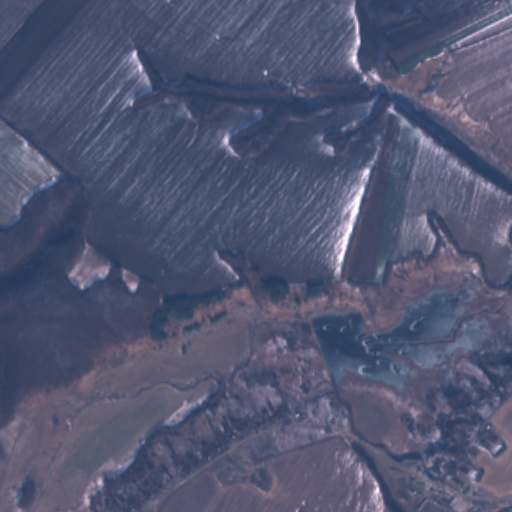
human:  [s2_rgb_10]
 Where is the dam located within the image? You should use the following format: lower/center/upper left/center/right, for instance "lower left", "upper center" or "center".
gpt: The dam is located in the lower center of the image.
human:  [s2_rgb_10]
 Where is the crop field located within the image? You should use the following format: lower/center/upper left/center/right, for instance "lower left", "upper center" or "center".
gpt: There is no crop field in the image.